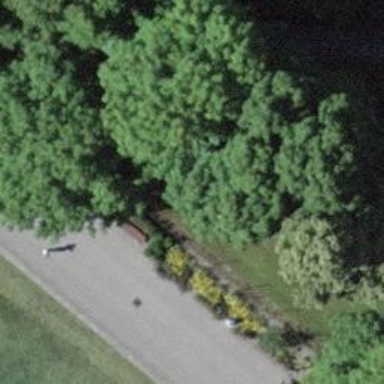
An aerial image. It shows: Bench for seating.